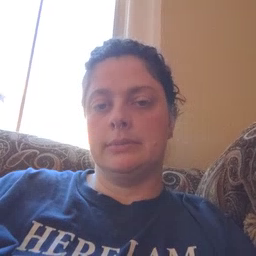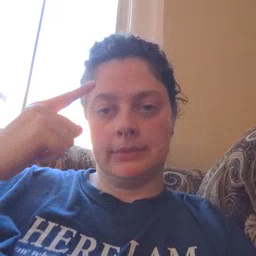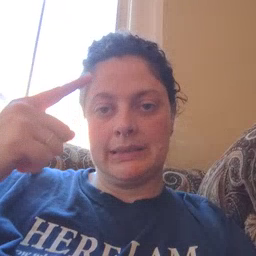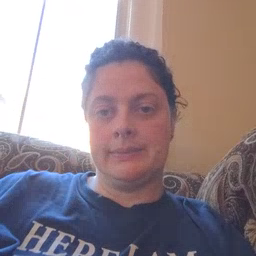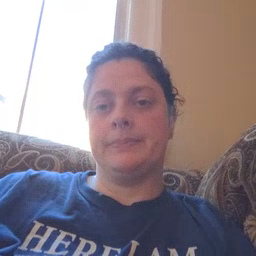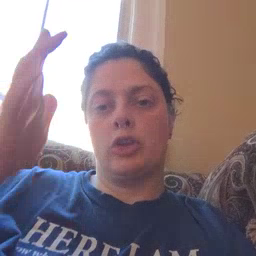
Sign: penny